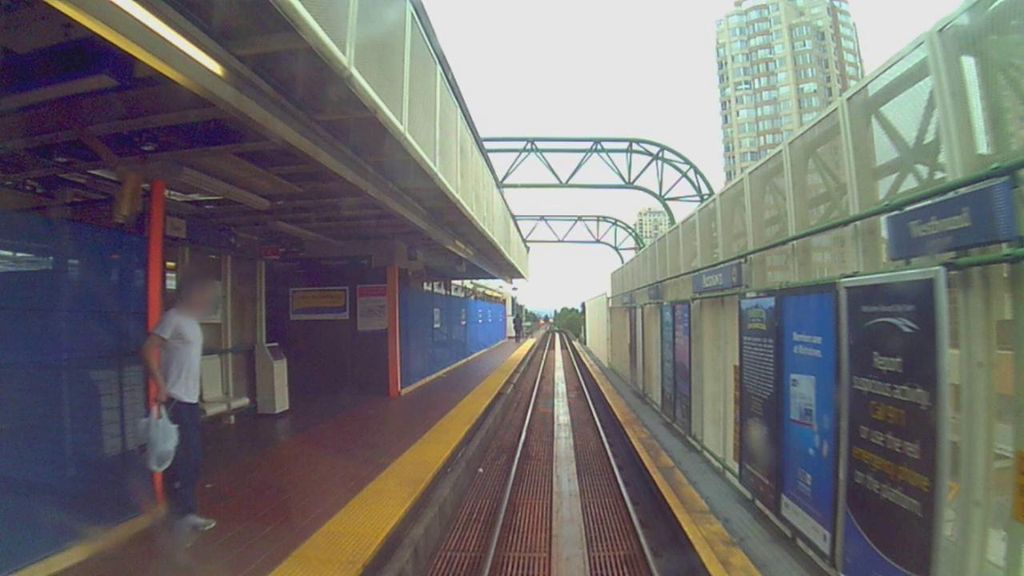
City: vancouver